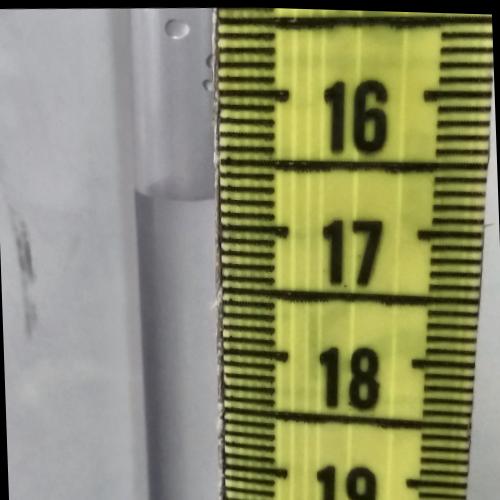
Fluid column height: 16.8 cm